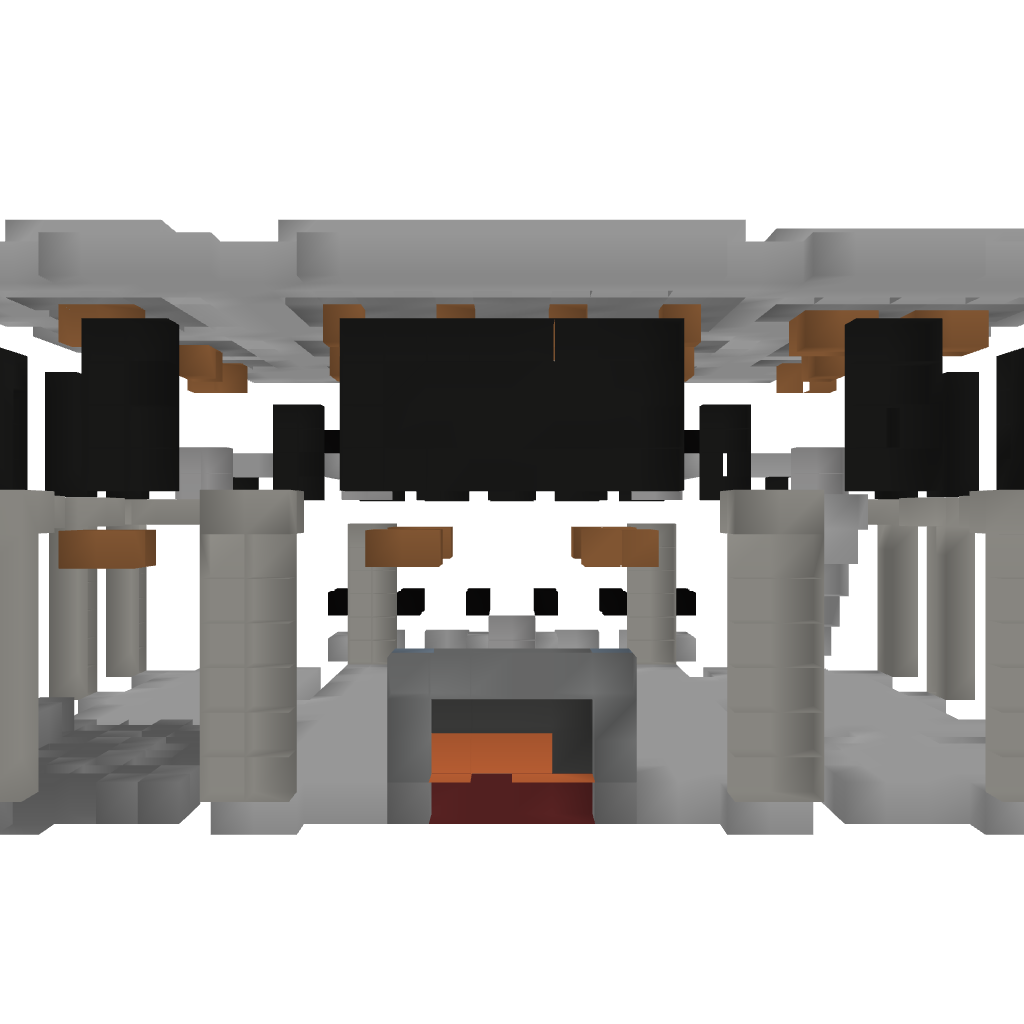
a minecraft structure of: MCSuire's Big House